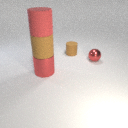
large red metal cylinder to the left of small brown rubber cylinder